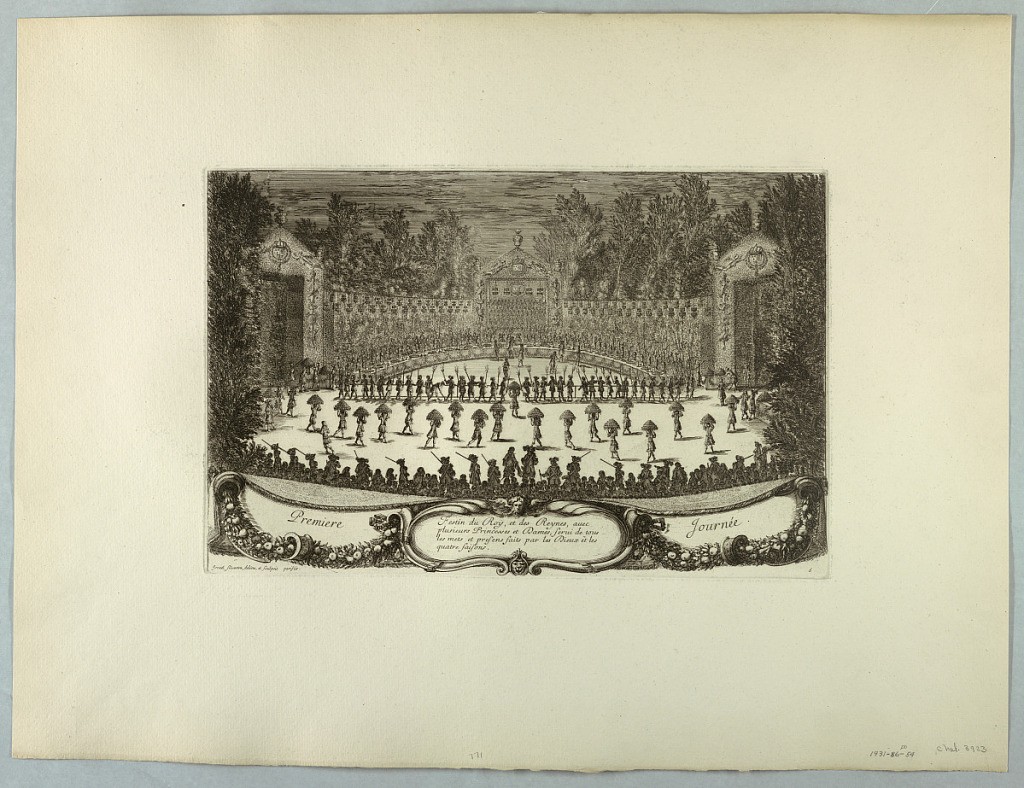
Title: Les plaisirs de l'Isle enchantée
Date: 1664
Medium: Black ink on rolled paper
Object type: Print
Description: Horizontal rectangle:  In the foreground, a banner, and above a frieze of the back of an audience.  On stage, a procession of servants carrying banquet platters on their heads.  A banquet table with seated guests in the background.